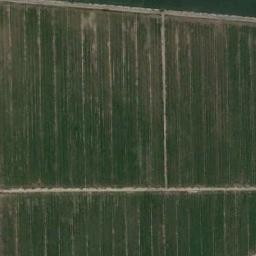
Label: rectangular_farmland